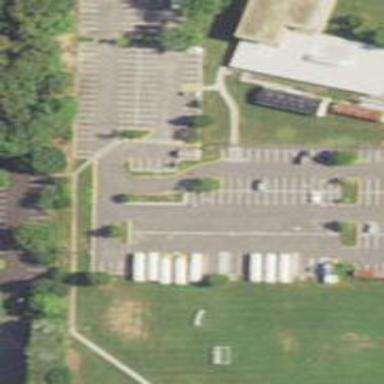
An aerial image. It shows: Parking space.